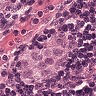
Metastatic tissue present: yes